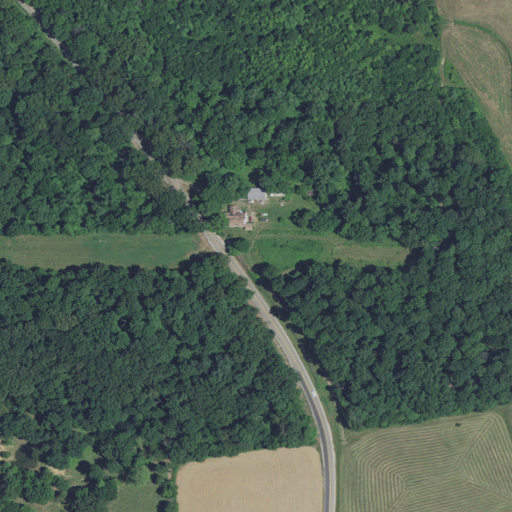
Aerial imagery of mountain in Indiana named Flint Hill containing deciduous forest, open development, mixed forest, pasture, and low intensity development